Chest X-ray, PA view. Patient: 62 years old, sex F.
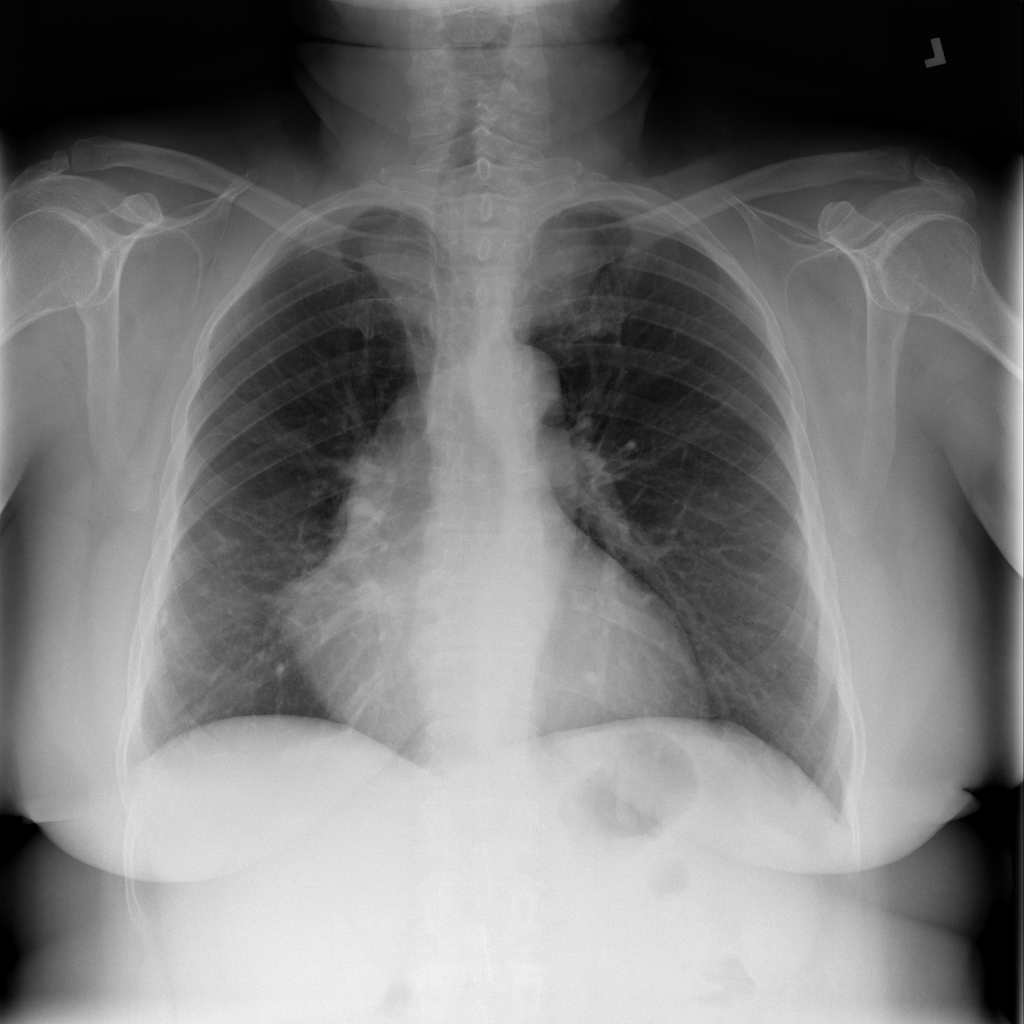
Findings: Infiltration